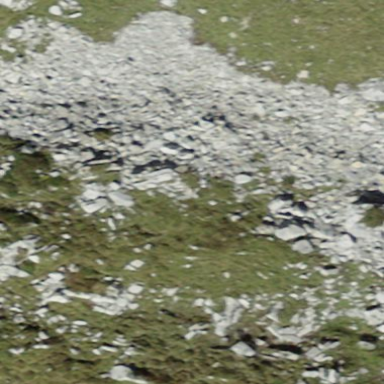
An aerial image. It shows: Natural scree.